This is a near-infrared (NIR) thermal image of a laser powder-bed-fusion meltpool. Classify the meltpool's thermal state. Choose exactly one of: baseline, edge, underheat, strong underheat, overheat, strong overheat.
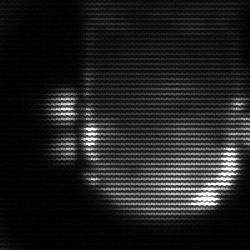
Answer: baseline